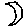
Label: moon